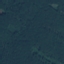
Land use / land cover: Forest